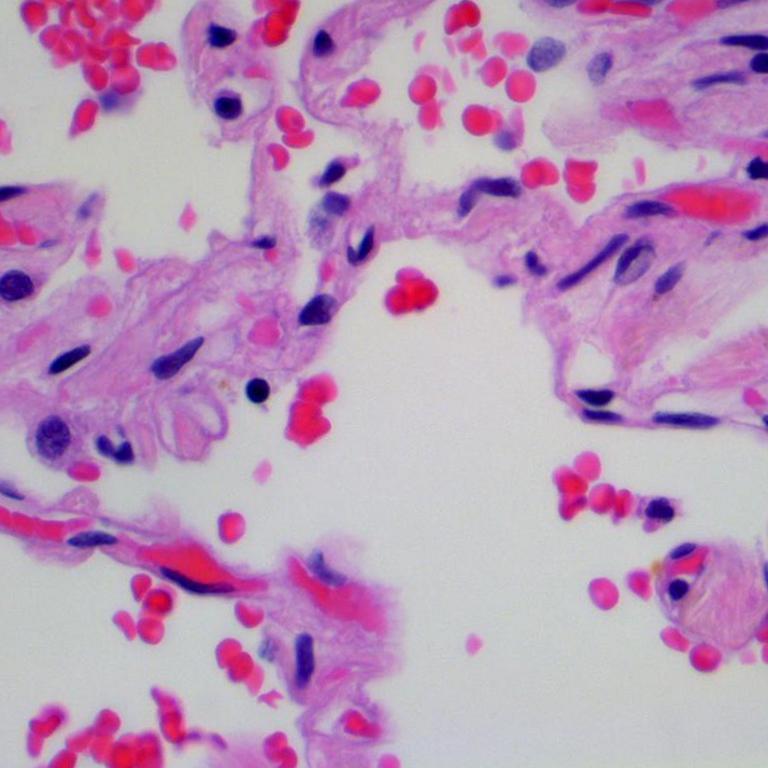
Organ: lung
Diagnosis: benign